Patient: sex M, age 51
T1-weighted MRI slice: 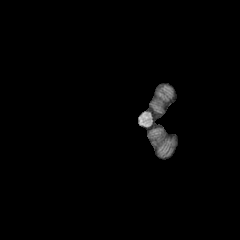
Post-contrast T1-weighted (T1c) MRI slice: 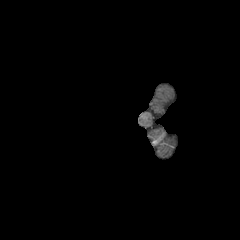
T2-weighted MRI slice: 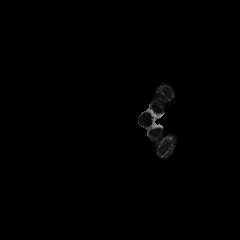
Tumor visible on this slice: no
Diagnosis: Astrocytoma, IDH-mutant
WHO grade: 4